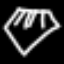
Label: diamond